Field crop: maize
Growth stage: 2
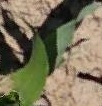
Species: maize